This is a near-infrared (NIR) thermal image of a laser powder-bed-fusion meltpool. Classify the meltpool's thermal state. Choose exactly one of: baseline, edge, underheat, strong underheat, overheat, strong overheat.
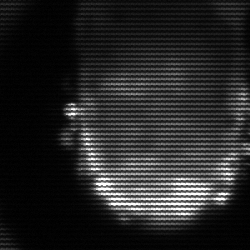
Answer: baseline